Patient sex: M
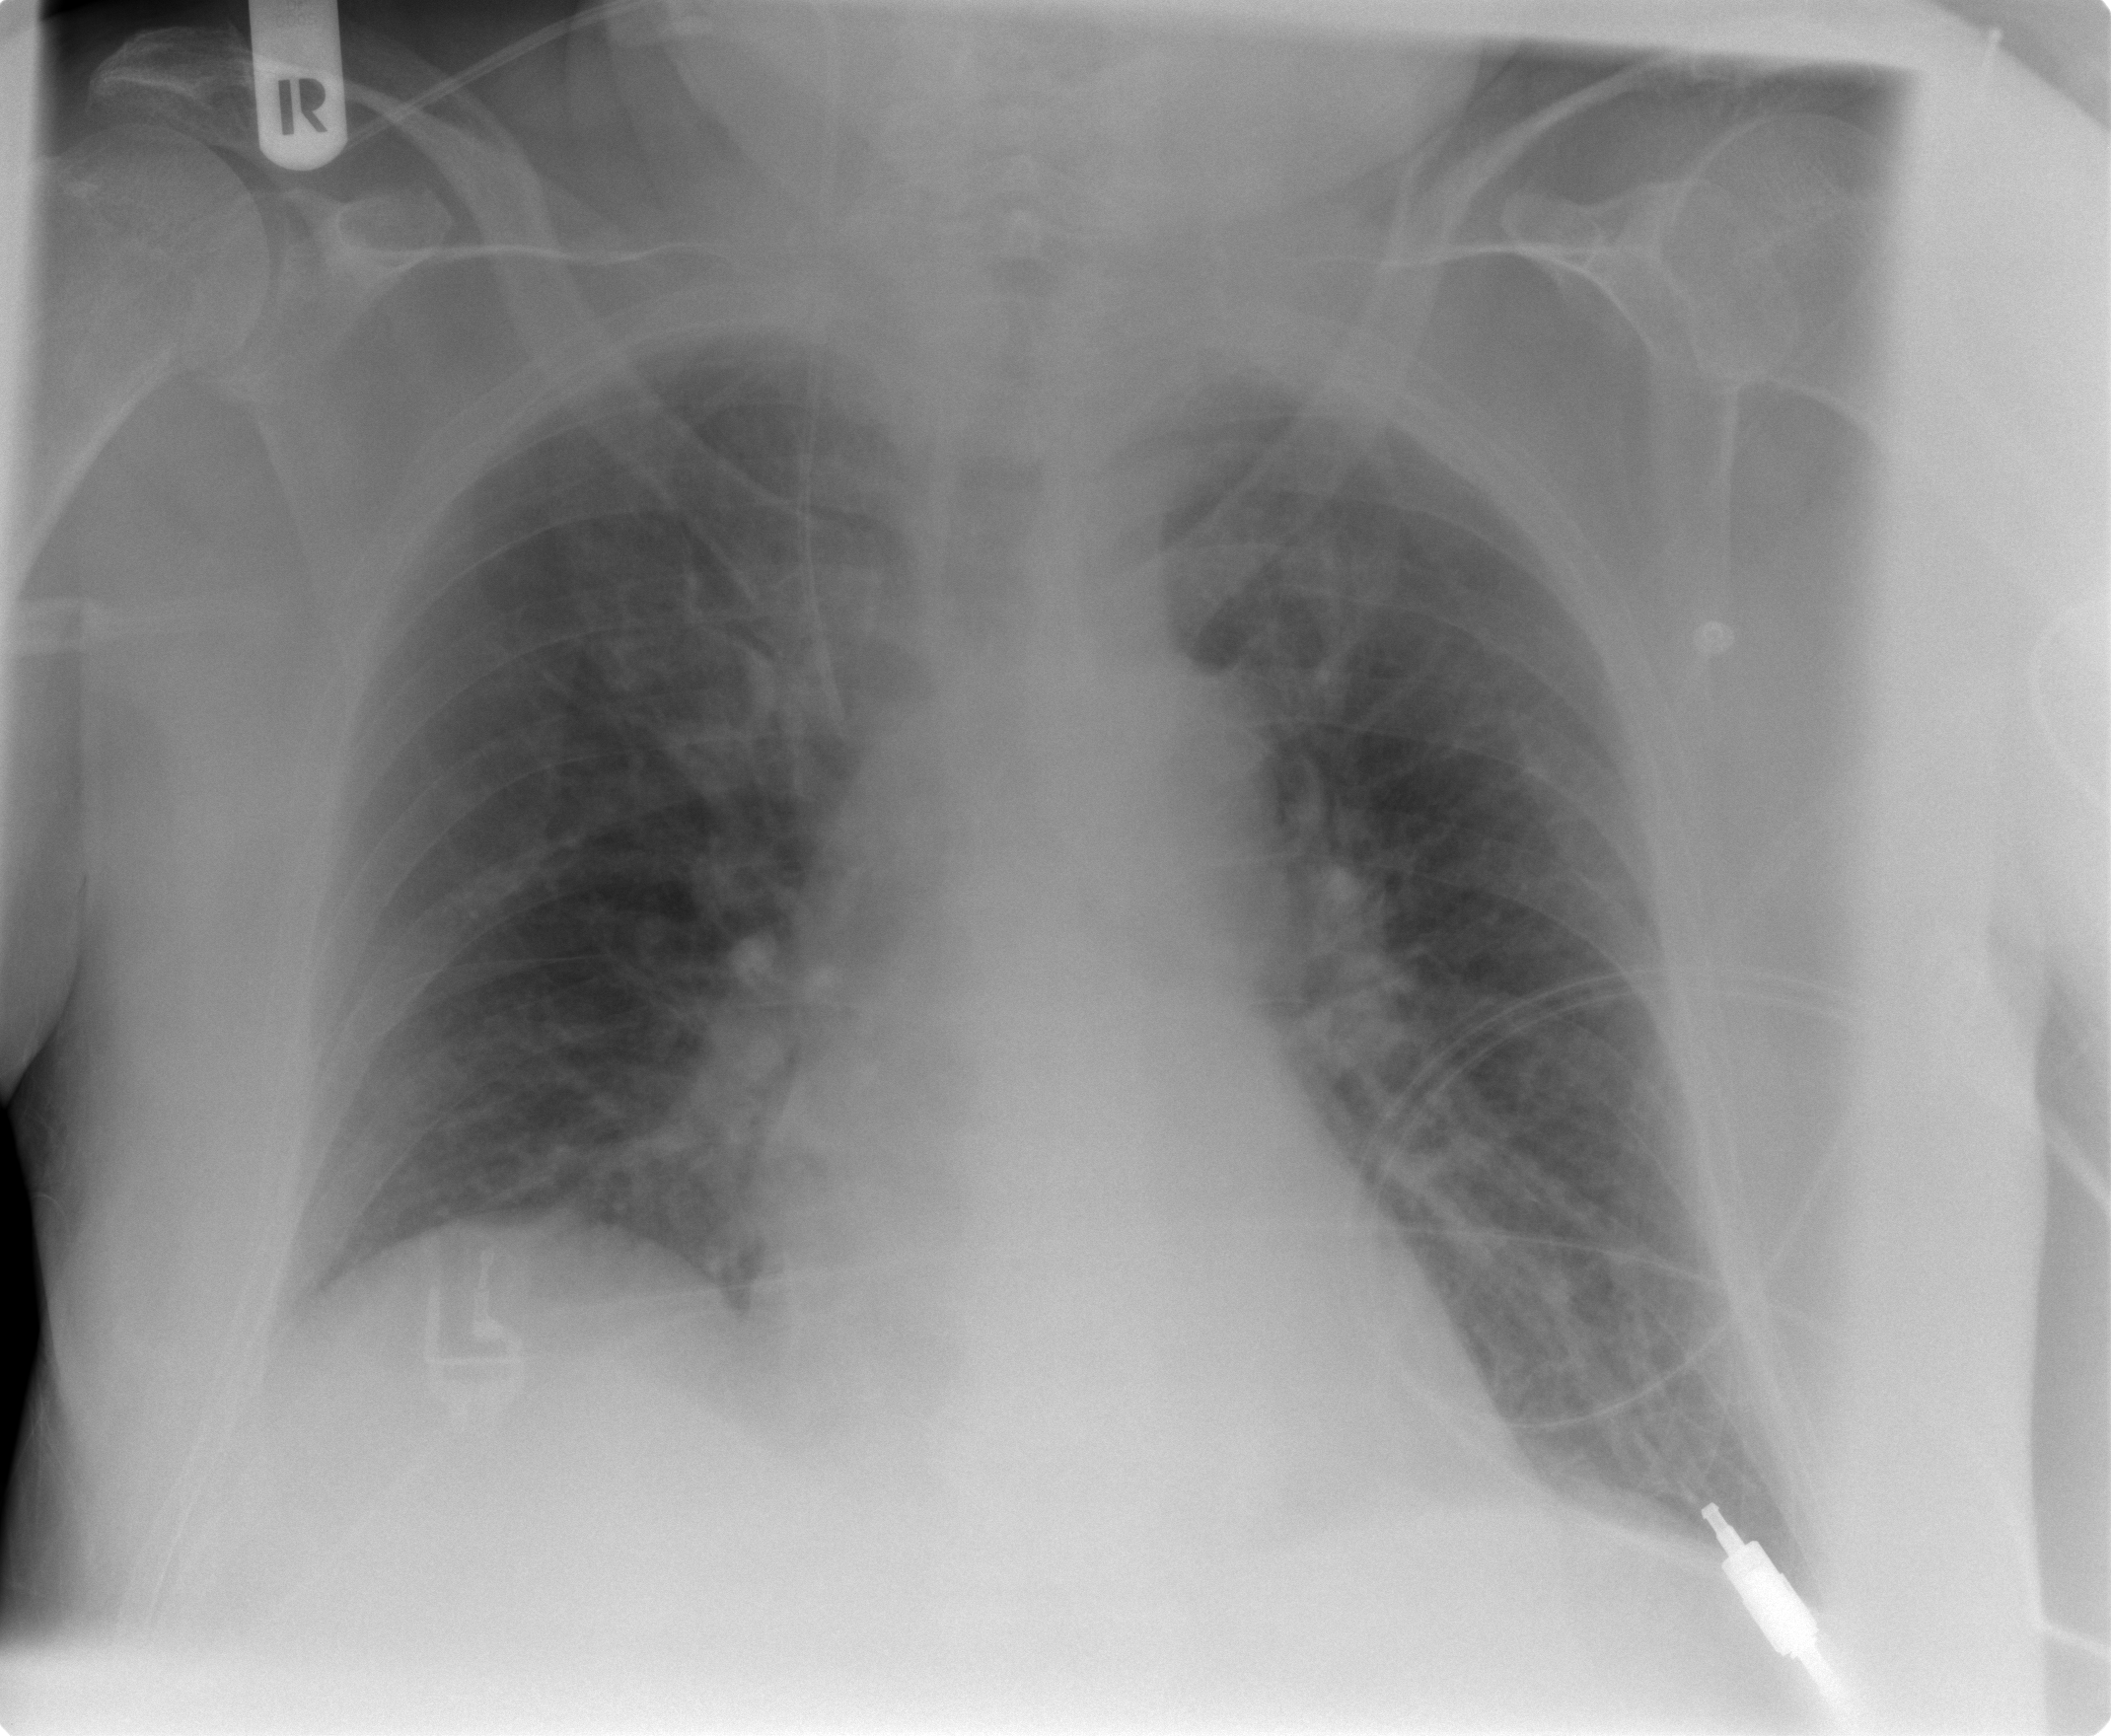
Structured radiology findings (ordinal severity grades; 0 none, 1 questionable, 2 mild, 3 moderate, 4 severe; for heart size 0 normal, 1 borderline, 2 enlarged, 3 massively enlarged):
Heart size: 0
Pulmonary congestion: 1
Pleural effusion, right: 0
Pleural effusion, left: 0
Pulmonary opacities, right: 1
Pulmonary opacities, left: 1
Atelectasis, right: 0
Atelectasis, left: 0